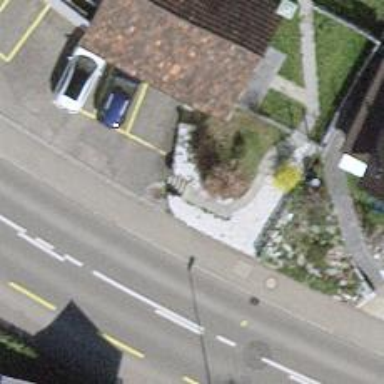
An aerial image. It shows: Road with steps.